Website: macys
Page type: customer-info-address
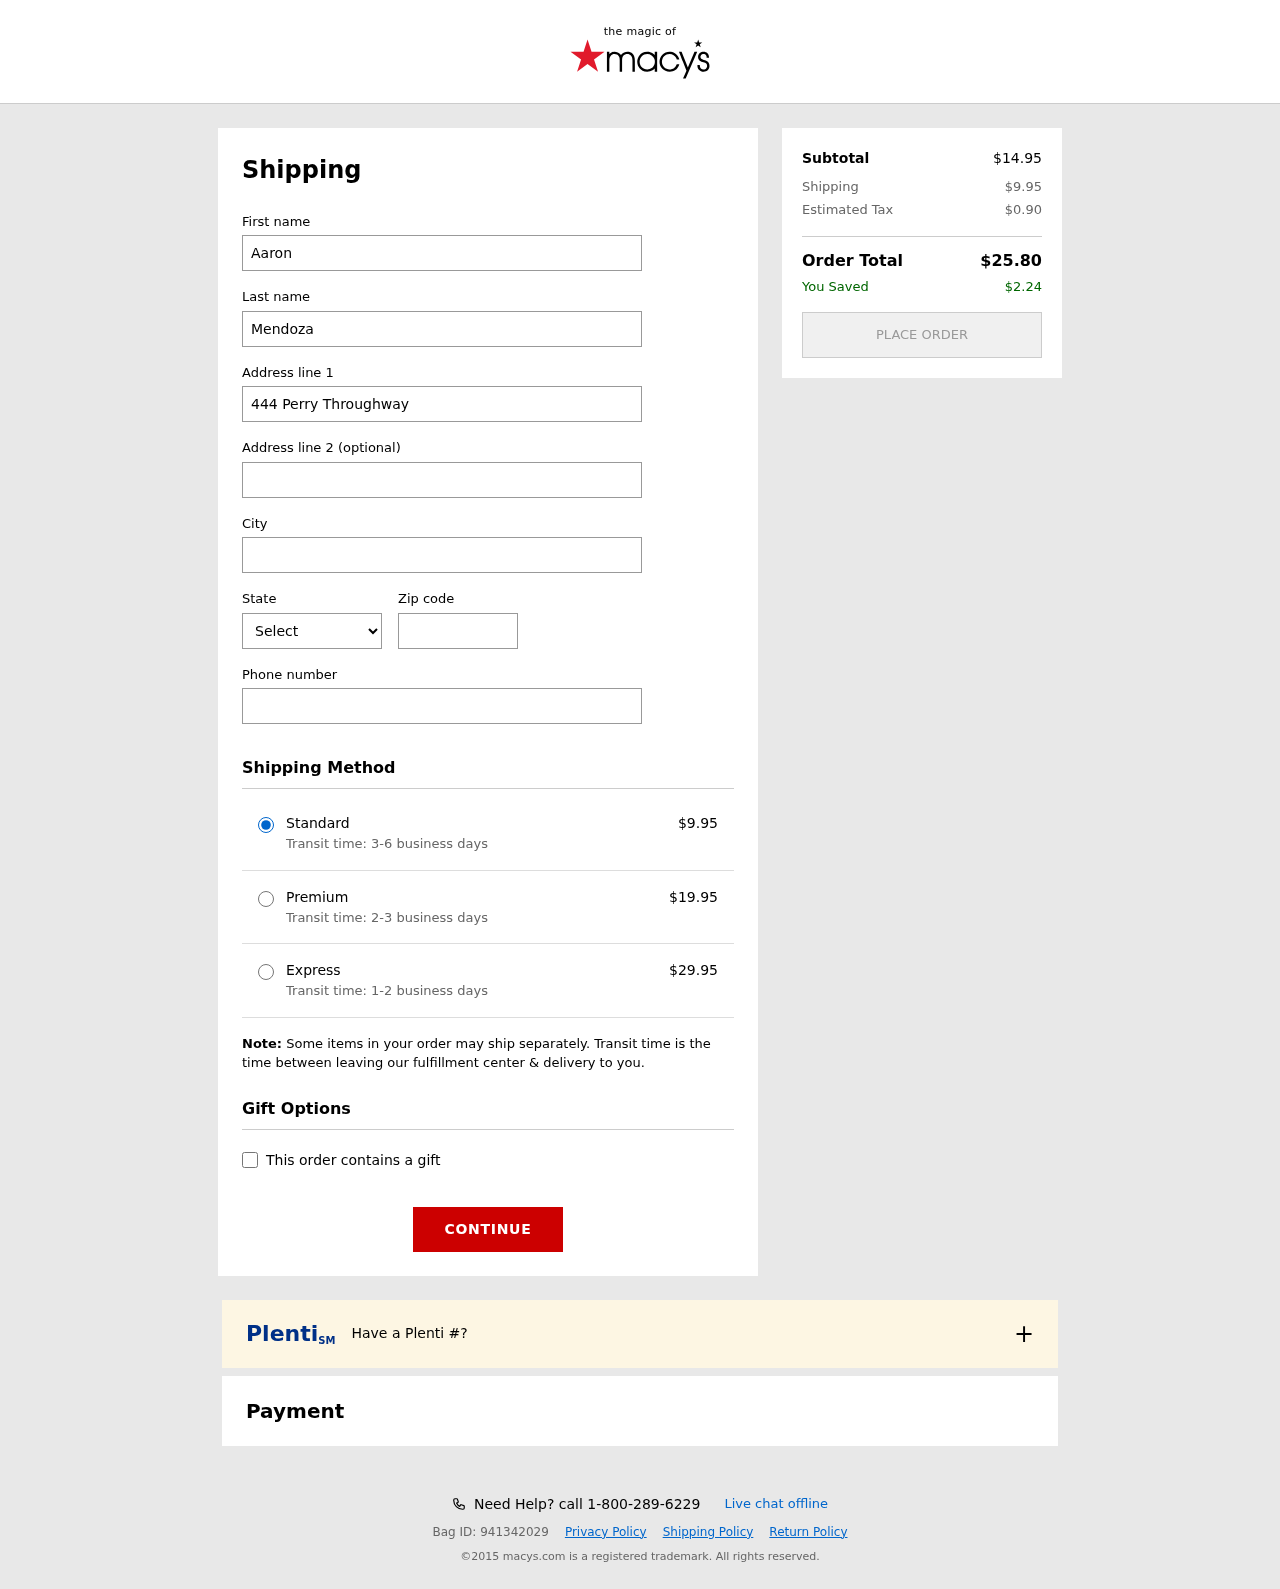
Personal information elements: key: PII_CITY
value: Weissport
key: PII_FIRSTNAME
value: Aaron
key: PII_LASTNAME
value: Mendoza
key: PII_PHONE
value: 6936951455
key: PII_POSTCODE
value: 94054
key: PII_STATE_ABBR
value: TX
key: PII_STREET
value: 444 Perry Throughway
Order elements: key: ORDER_SHIPPING_COST
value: $9.95
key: ORDER_SHIPPING_COST_PREMIUM
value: $19.95
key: ORDER_SHIPPING_COST_EXPRESS
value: $29.95
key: ORDER_SUBTOTAL
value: $14.95
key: ORDER_TAX
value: $0.90
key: ORDER_TOTAL
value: $25.80
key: ORDER_SAVINGS
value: $2.24